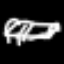
Label: bed